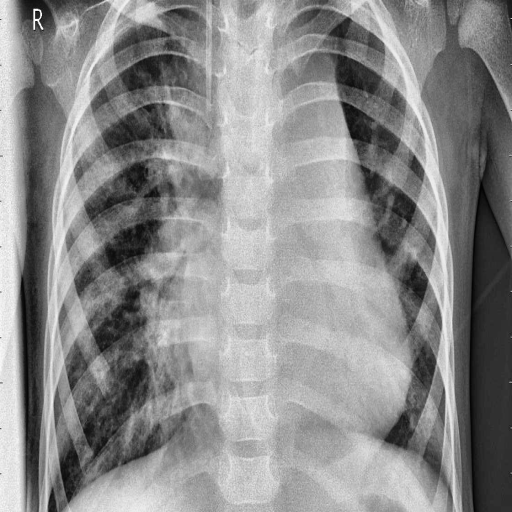
Finding: PNEUMONIA